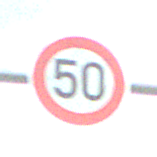
Verkehrszeichen: Geschwindigkeit50
Umgebung: Outdoor, Urban
Tageszeit: MorningAfternoon
Wetter: PartlyCloudy
Licht: Natural
Jahreszeit: NotSpecified
Kontrast: LowContrast